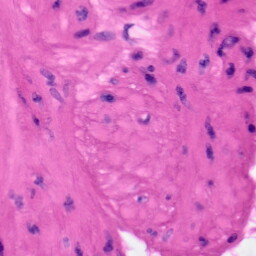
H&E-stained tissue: Skin